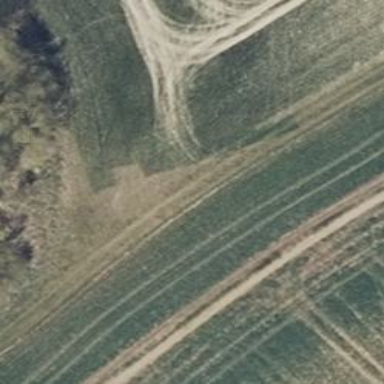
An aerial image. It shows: Dirt track road with grade 4 tracktype.